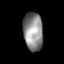
Tissue: lung
Cell type: Epithelial cells
Senescence score: 0.2432
Nuclear area (px): 732
Mean DAPI intensity: 138.71